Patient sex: M
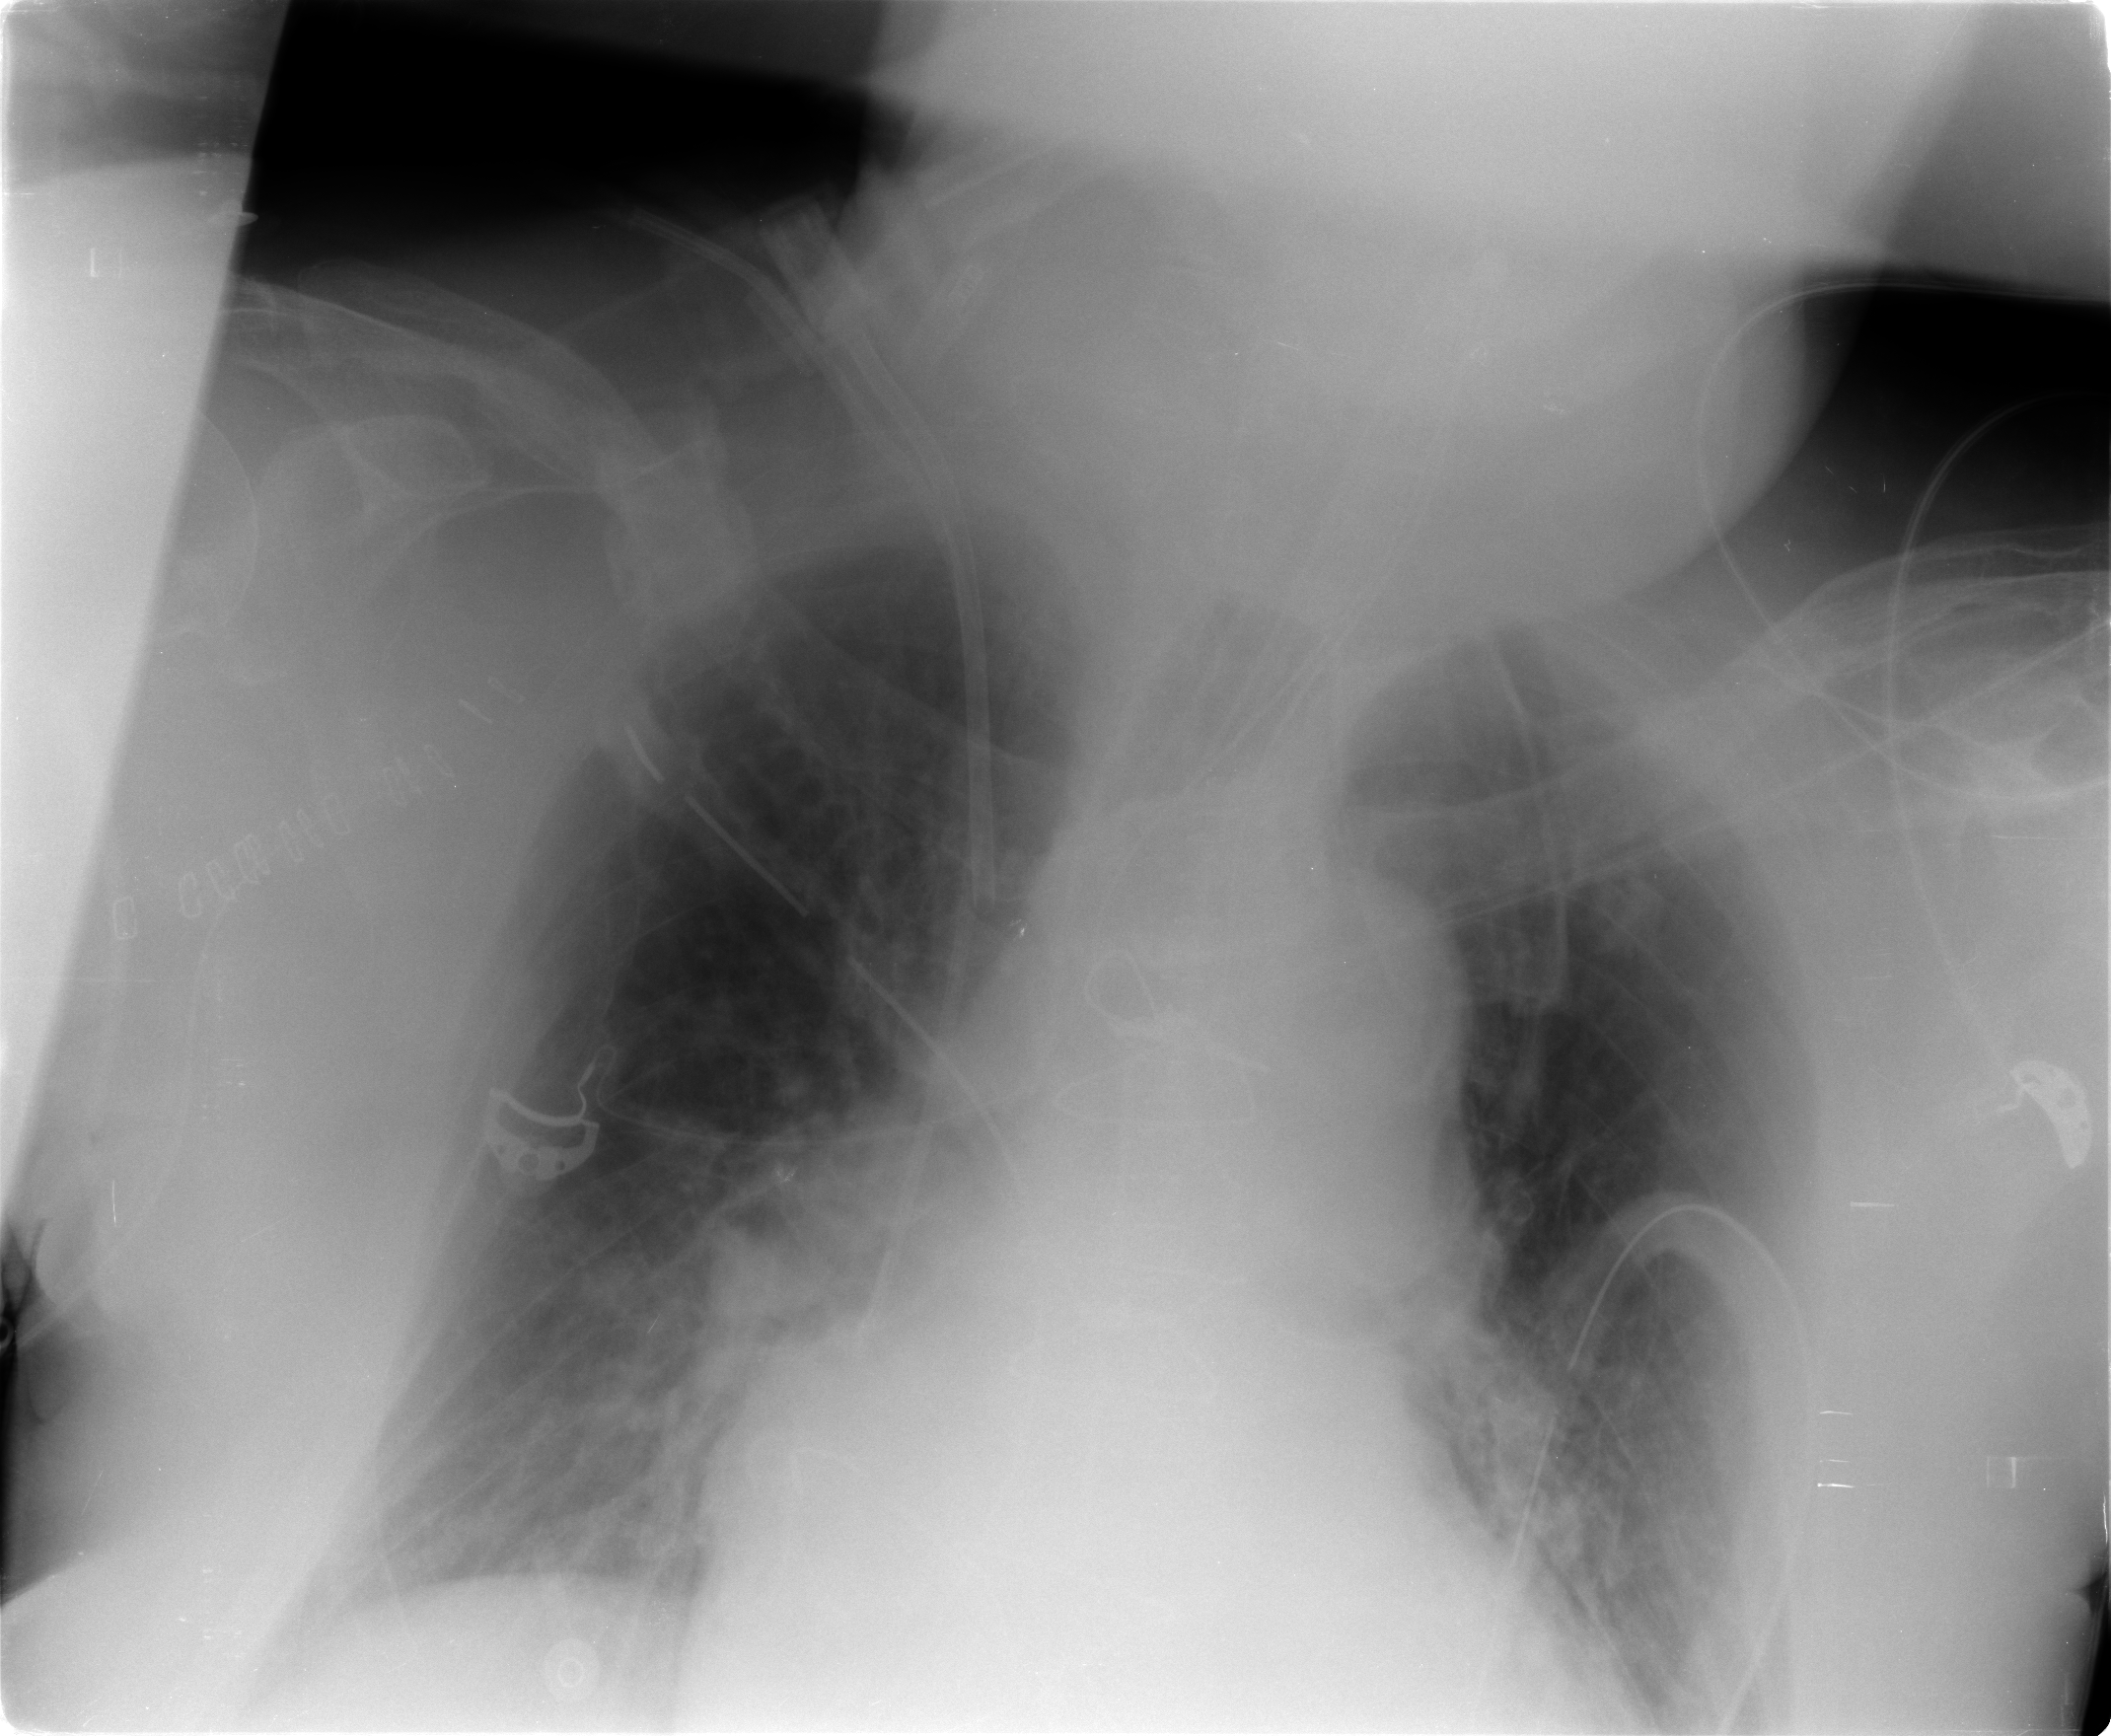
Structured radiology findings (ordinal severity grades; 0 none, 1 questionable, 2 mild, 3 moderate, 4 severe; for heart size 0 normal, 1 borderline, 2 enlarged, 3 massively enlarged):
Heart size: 2
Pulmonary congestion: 2
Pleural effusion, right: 2
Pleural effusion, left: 2
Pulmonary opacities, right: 0
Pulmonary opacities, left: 0
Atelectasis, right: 2
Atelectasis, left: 2